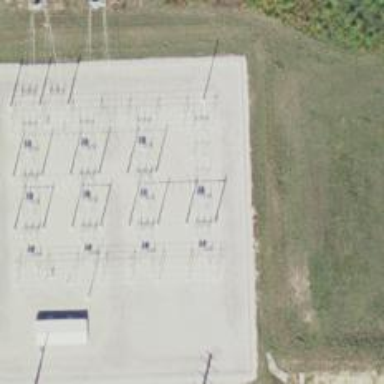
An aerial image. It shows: Switch used for power control.